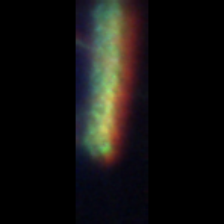
Taxon: Leptocylindrus
Group: Diatoms